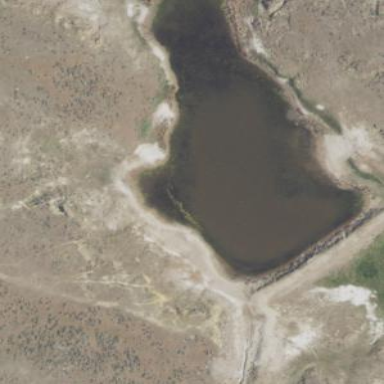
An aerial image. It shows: Reservoir area.